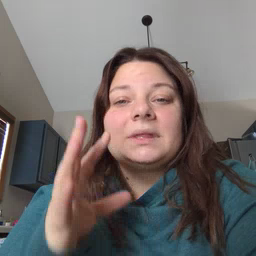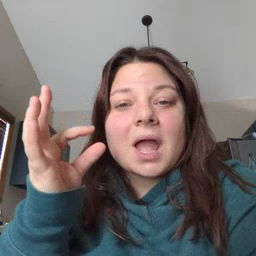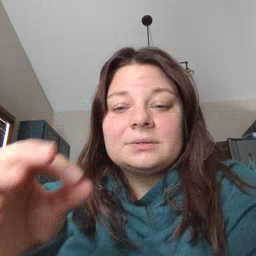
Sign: cat